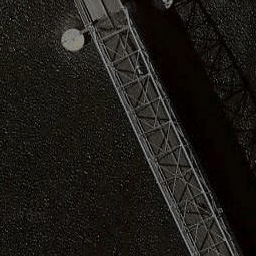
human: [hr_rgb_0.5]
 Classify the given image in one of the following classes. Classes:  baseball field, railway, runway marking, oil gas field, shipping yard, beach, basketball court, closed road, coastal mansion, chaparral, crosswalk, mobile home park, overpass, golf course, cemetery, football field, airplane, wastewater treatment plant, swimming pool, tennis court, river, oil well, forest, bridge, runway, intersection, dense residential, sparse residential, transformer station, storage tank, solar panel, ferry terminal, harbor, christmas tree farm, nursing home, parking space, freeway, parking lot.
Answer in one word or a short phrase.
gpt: bridge